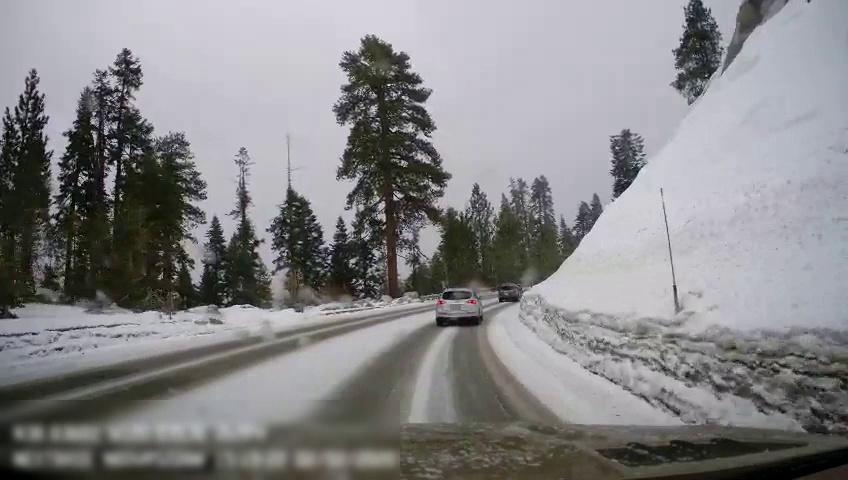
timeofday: Day
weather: Snowy
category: Drivable Space
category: Vehicles | Car
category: Vehicles | Car